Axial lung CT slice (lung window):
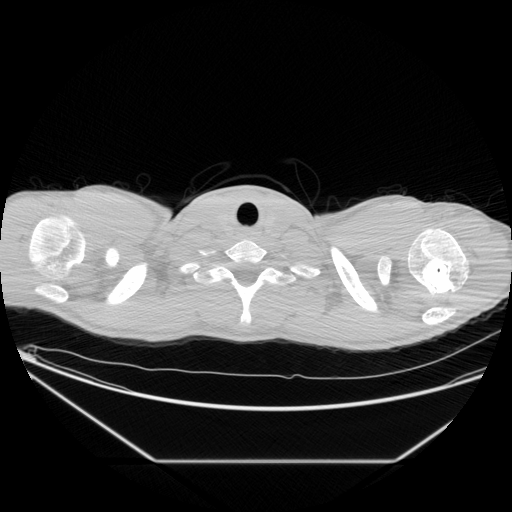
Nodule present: no